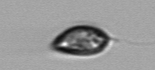
Label: Prorocentrum_triestinum